空间内有三条直线，其中任意两条都不共面但相互垂直，直线 $l$ 与这三条直线所成角均为 $\theta$，则 $\theta$ 的值为（ ）

\noindent A. $\frac{\pi}{3}$ \quad\quad\quad\quad B. $\arcsin \frac{1}{3}$ \quad\quad\quad\quad C. $\arcsin \frac{\sqrt{3}}{3}$ \quad\quad\quad\quad D. $\arcsin \frac{\sqrt{6}}{3}$
【解答】
\noindent \textbf{【答案】} D

\vspace{1em}

\noindent \textbf{【详解】} 令空间中三条符合题设的直线分别为 $DD_1, A_1B_1, BC$，如下图正方体所示，

\noindent 又 $DD_1 // CC_1, A_1B_1 // DC$，故直线 $l$ 与 $DD_1, A_1B_1, BC$ 夹角，即为与 $CC_1, DC, BC$ 夹角，

\noindent 根据正方体的结构特征，易知其中体对角线 $CA_1$ 与 $CC_1, DC, BC$ 的夹角相等，

\noindent 若 $E$ 为 $BD$ 的中点，连接 $EC_1$ 与 $CA_1$ 交于 $F$，其中 $C-BDC_1$ 为正三棱锥且 $F$ 为底面中心，

\noindent 所以 $CF \perp$ 面 $BDC_1$，$FC_1 \subset$ 面 $BDC_1$，则 $CF \perp FC_1$，且 $CA_1$ 与 $CC_1$ 的夹角为 $\angle FCC_1$ 或其补角，

\noindent 令正方体棱长为 2，则 $BD=BC_1=DC_1=2\sqrt{2}$，可得 $FC_1 = \frac{2}{3} \times 2\sqrt{2} \times \frac{\sqrt{3}}{2} = \frac{2\sqrt{6}}{3}$，

\noindent 所以 $\sin \theta = \sin \angle FCC_1 = \frac{FC_1}{CC_1} = \frac{\sqrt{6}}{3}$，故 $\theta = \arcsin \frac{\sqrt{6}}{3}$。

\vspace{1em}

\noindent 故选：D

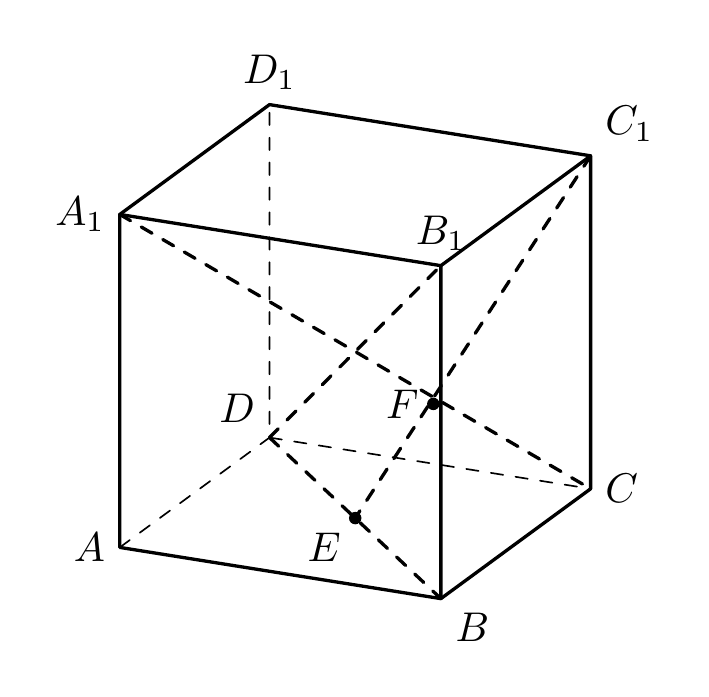